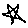
Label: star